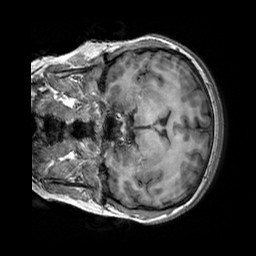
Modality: T1w
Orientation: coronal
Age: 22
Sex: female
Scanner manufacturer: siemens
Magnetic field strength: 3 T
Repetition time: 2.3 s
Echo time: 0.00303 s